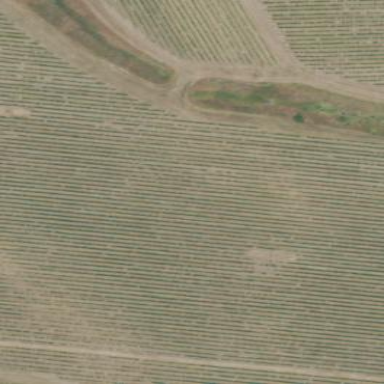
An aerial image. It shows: Vineyard where grapes are grown.